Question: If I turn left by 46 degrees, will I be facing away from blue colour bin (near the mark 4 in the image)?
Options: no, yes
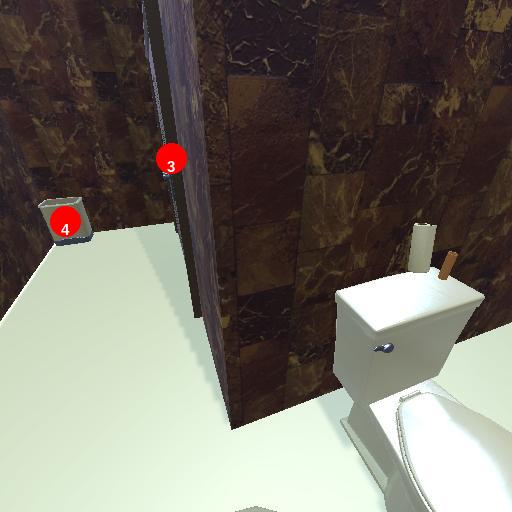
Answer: no